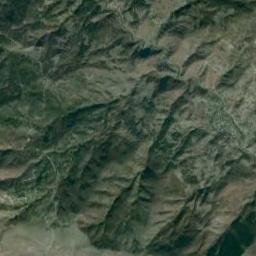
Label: mountain